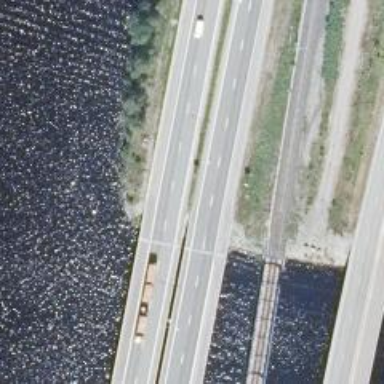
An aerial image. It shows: Motorway bridge.